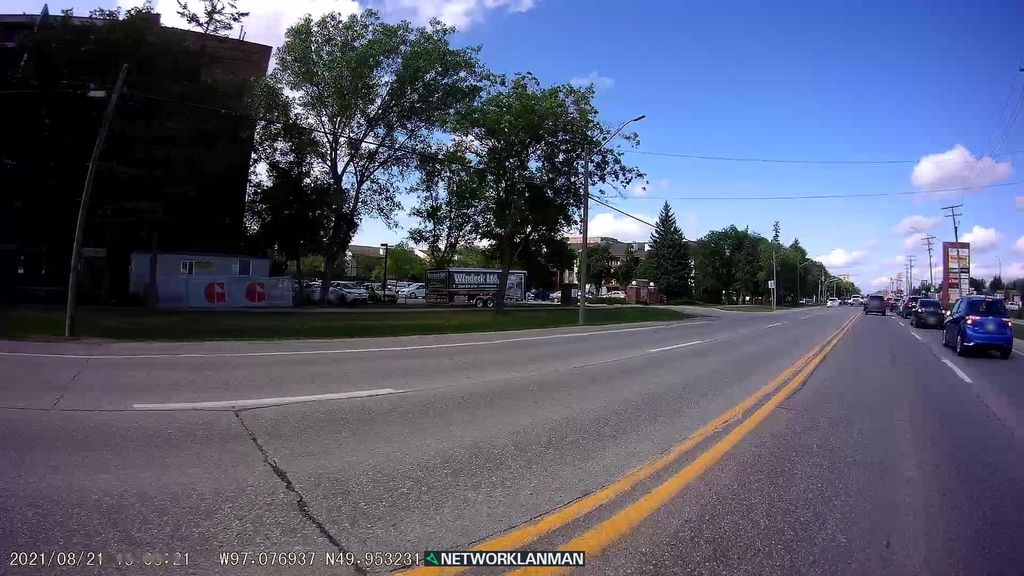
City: winnipeg